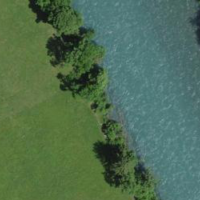
EUNIS habitat code: 24
Species observed at this site:
Euphorbia cyparissias